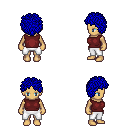
a pixel art fantasy rpg character, female body template, human, tanned skin, maroon sleeveless shirt, white pants, blue curly afro hairstyle, four views (front, back, left, right), 2x2 character sprite sheet, small pixel art, hard edges, no anti-aliasing